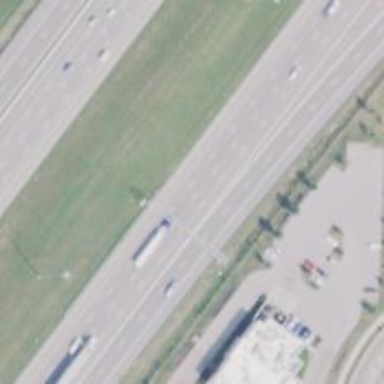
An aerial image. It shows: Motorway junction.